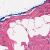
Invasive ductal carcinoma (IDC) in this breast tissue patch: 0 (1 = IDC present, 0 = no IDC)